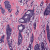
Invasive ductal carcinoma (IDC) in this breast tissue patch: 1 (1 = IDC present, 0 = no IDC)